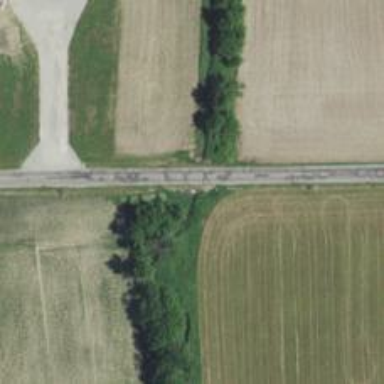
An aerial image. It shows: Culvert tunnel.